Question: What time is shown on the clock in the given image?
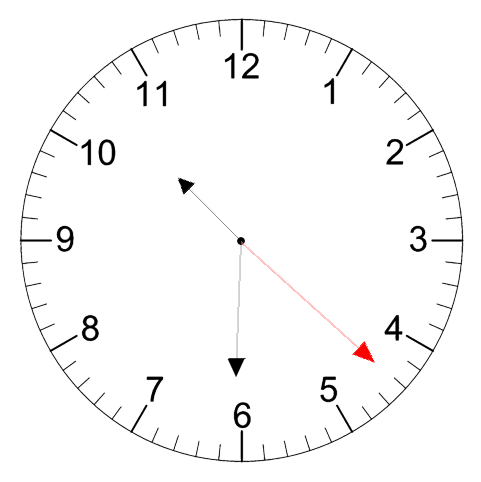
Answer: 10:30:22